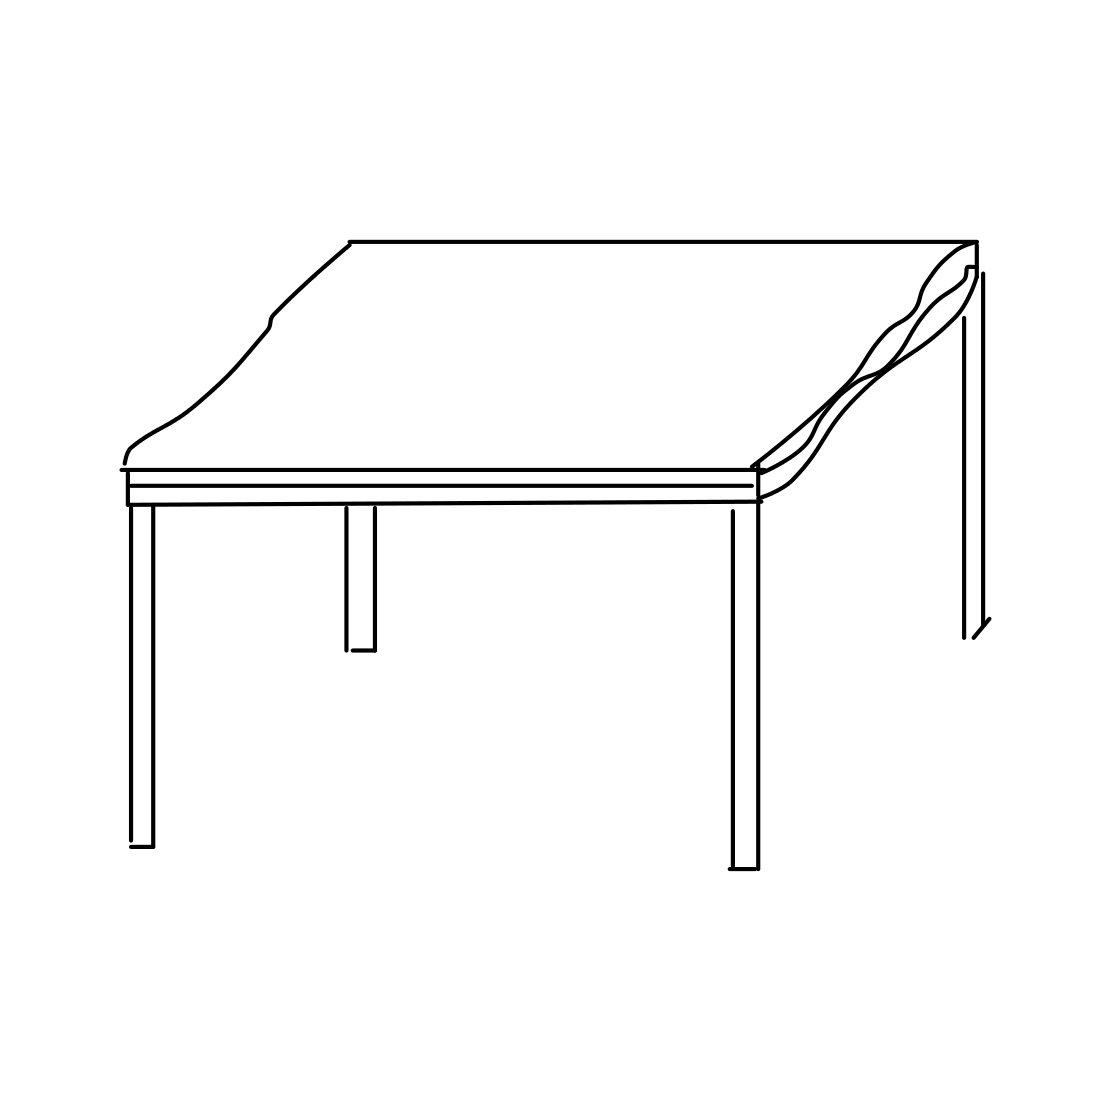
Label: table